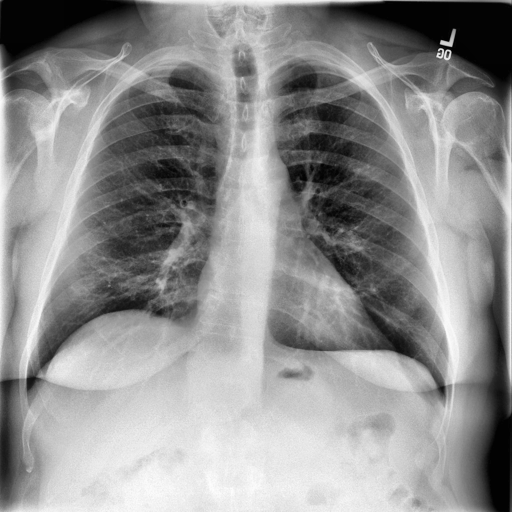
Finding: NORMAL